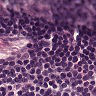
Metastatic tissue present: no